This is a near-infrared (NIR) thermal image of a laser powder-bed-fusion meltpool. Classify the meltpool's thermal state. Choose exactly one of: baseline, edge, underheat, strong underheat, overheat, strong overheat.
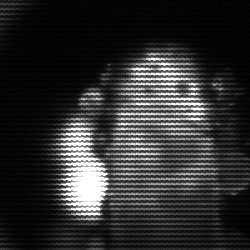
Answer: strong underheat